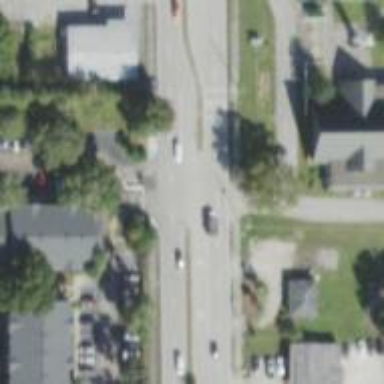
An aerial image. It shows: Unmarked road crossing.